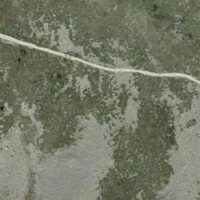
EUNIS habitat code: 31
Species observed at this site:
Silene acaulis
Geum montanum
Bartsia alpina